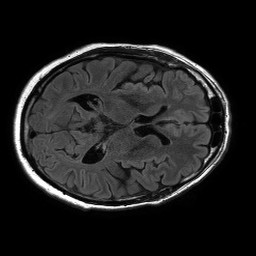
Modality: FLAIR
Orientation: axial
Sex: male
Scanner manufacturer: philips
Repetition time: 11 s
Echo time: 0.125 s